Question: I am having trouble with a link that, when floating to the right, gets another height than links that do not float to the right. Here is the minimum code to produce it:
'''
<!DOCTYPE html PUBLIC "-//W3C//DTD XHTML 1.0 Transitional//EN" "http://www.w3.org/TR/xhtml1/DTD/xhtml1-transitional.dtd">
<html xmlns="http://www.w3.org/1999/xhtml">
<head runat="server">
<title></title>
<style>
body {font: normal 12px/1.6 Arial; }
.btn {background-color: Red; color:#000; padding: 5px 15px 5px 15px; }
</style>
</head>
<body>
<div>
<a class="btn" href="#">Nice link</a>
<a class="btn" style="float: right;" href="#">Bad link</a>
</div>
</body>
</html>
'''

If I remove "Arial" from the body style it looks ok. But I of course need the font styling.
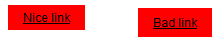
Answer: Padding only works on block elements and i guess the bad link acts like a block because of the float, add display:block to the .btn and float the nice link to the left
<URL>